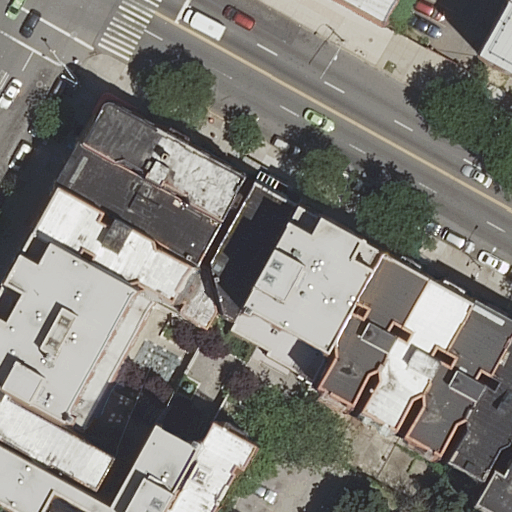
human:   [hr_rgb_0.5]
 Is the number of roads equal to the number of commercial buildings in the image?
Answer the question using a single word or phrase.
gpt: no

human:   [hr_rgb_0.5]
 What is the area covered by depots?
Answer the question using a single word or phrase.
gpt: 0m2

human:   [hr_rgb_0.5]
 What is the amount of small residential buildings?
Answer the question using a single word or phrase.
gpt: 2

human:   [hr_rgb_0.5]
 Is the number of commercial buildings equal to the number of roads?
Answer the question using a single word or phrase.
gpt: no

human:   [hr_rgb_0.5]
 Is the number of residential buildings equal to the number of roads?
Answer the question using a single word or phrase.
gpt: no

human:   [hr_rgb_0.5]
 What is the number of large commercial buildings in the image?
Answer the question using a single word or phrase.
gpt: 0

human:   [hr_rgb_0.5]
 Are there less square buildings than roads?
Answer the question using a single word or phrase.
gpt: yes

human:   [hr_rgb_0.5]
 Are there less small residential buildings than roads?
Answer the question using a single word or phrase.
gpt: yes

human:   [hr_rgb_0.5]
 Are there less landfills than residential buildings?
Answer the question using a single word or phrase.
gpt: yes

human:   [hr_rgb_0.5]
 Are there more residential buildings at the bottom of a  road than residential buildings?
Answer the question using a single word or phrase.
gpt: no

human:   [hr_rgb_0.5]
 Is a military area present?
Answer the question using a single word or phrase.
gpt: no

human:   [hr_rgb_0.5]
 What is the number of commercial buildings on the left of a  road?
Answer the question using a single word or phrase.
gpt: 0

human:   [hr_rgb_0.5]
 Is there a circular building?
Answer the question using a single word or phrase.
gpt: no

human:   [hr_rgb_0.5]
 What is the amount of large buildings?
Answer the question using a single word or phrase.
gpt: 3

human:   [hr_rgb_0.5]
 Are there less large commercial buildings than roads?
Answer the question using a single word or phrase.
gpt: yes

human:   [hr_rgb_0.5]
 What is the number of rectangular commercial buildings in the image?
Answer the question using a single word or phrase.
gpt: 0

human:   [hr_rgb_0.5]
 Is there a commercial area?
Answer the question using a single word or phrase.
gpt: no

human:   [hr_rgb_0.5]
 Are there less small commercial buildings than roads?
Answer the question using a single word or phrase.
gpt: yes

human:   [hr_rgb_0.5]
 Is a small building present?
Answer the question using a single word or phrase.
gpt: yes

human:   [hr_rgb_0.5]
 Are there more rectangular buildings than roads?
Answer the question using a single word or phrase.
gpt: no

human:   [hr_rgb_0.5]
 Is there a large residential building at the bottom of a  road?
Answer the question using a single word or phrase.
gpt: yes

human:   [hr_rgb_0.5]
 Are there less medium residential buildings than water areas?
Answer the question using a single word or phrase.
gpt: no

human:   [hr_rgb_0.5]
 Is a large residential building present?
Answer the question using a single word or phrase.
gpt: yes

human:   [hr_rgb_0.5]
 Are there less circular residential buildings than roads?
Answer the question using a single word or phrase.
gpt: yes

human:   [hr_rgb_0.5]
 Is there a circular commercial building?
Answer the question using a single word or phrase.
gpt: no

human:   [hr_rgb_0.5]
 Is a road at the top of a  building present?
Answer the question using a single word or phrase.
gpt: yes

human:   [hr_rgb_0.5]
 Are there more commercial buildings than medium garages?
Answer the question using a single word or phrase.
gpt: no

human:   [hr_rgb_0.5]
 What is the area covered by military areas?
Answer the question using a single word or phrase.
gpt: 0m2

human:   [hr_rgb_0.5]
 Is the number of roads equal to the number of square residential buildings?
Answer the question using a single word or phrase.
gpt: no

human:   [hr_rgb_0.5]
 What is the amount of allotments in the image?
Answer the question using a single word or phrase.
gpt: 0

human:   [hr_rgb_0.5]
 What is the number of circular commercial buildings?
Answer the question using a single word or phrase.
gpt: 0

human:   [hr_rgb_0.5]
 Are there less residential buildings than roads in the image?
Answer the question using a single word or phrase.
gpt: no

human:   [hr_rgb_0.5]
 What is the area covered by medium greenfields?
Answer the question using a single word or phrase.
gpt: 0m2

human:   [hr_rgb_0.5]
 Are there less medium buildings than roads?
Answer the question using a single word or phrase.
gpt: no

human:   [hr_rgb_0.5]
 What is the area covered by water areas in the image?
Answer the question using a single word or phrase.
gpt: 0m2

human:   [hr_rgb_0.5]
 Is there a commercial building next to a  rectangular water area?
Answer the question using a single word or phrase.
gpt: no